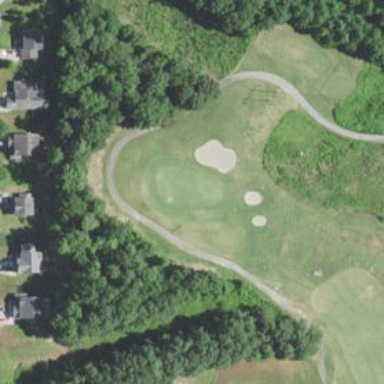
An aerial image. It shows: Grassy area designated as golf fairway.